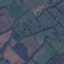
Land use / land cover class: Pasture